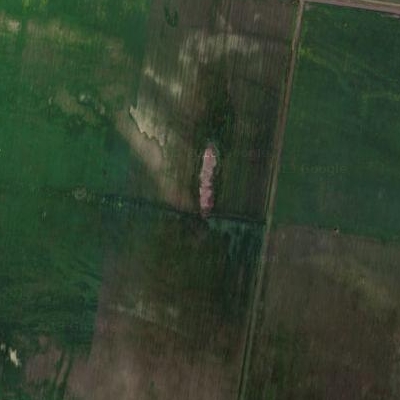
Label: Field